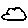
Label: cloud